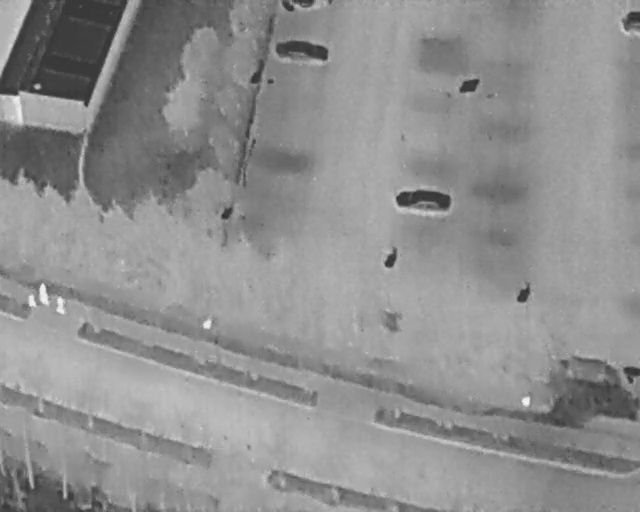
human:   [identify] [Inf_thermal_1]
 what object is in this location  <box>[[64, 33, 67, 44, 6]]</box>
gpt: <ref>1 medium car at the center</ref>

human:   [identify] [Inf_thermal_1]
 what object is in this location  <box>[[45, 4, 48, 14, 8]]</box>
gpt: <ref>1 medium car at the top</ref>

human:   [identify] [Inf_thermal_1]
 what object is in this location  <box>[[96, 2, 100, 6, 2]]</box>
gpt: <ref>1 small car at the top right</ref>

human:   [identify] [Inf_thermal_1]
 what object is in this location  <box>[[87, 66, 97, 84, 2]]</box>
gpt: <ref>1 large car at the bottom right</ref>

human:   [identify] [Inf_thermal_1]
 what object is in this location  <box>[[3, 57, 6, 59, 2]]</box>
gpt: <ref>1 small person at the left</ref>